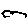
Label: hexagon